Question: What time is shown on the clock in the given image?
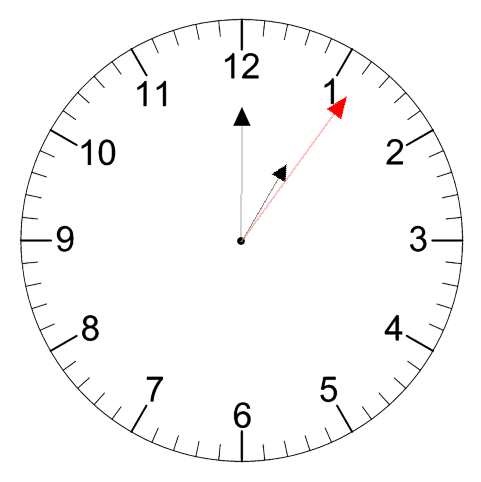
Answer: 01:00:06